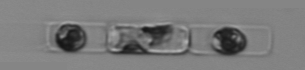
Label: Guinardia_delicatula_TAG_internal_parasite